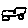
Label: car